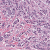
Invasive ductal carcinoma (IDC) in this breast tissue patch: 1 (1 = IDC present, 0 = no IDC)